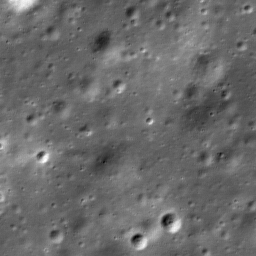
Host type: background_regolith
Lunar coordinates: latitude nan, longitude nan